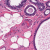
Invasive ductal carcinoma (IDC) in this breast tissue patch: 0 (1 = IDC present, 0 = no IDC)